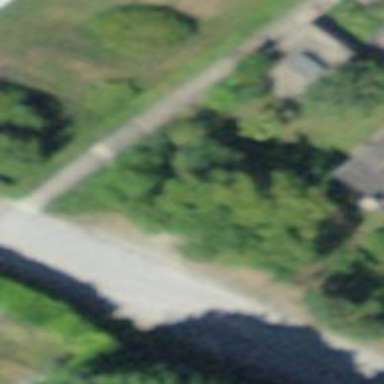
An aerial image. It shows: Road with steps.